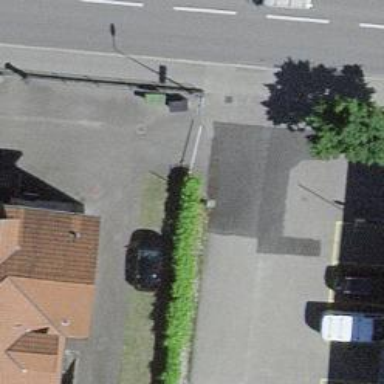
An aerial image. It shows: Hedge barrier.